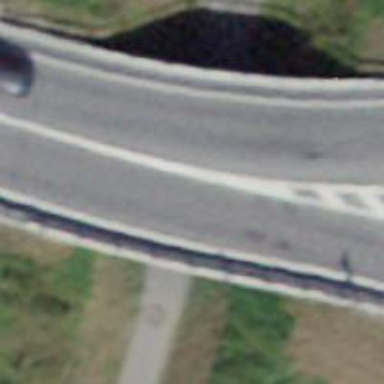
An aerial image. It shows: Primary highway bridge with asphalt surface.